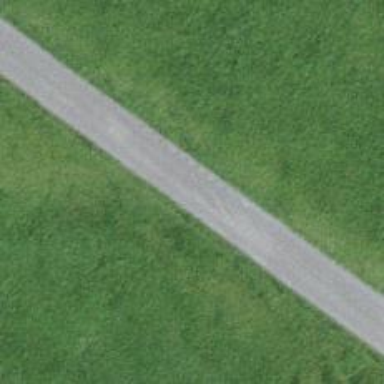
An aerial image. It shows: Unclassified road with asphalt surface.